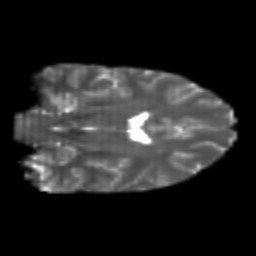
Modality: T2w
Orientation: coronal
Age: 23
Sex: female
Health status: healthy
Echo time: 0.074 s